Question: I have moved from Eclipse to Android Studio recently, and am liking it. However, I miss the Javadoc on hover feature from Eclipse.
I followed the instructions <URL> to add the functionality, however, my hovers contain no Javadoc. If I use my documentation shortcut + + it will show the documentation correctly, however, I really want it to come up in the Tooltip.
Below is a screenshot of what I see. Clearly, there should be a Javadoc on this method.

I see this on all methods/variables. Any help is appreciated.
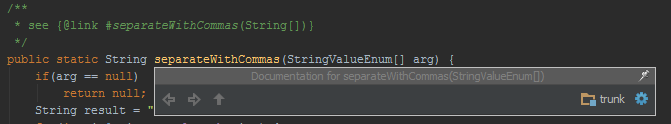
Answer: Turns out the docs hover page was simply resized to be very short. Carefully moving the mouse down to the bottom of the hover page allowed me to resize it.
Even after resizing it though, I still see it return to it's tiny size quite often... I'm glad I have my docs back, even if it does mean dealing with this annoyance.